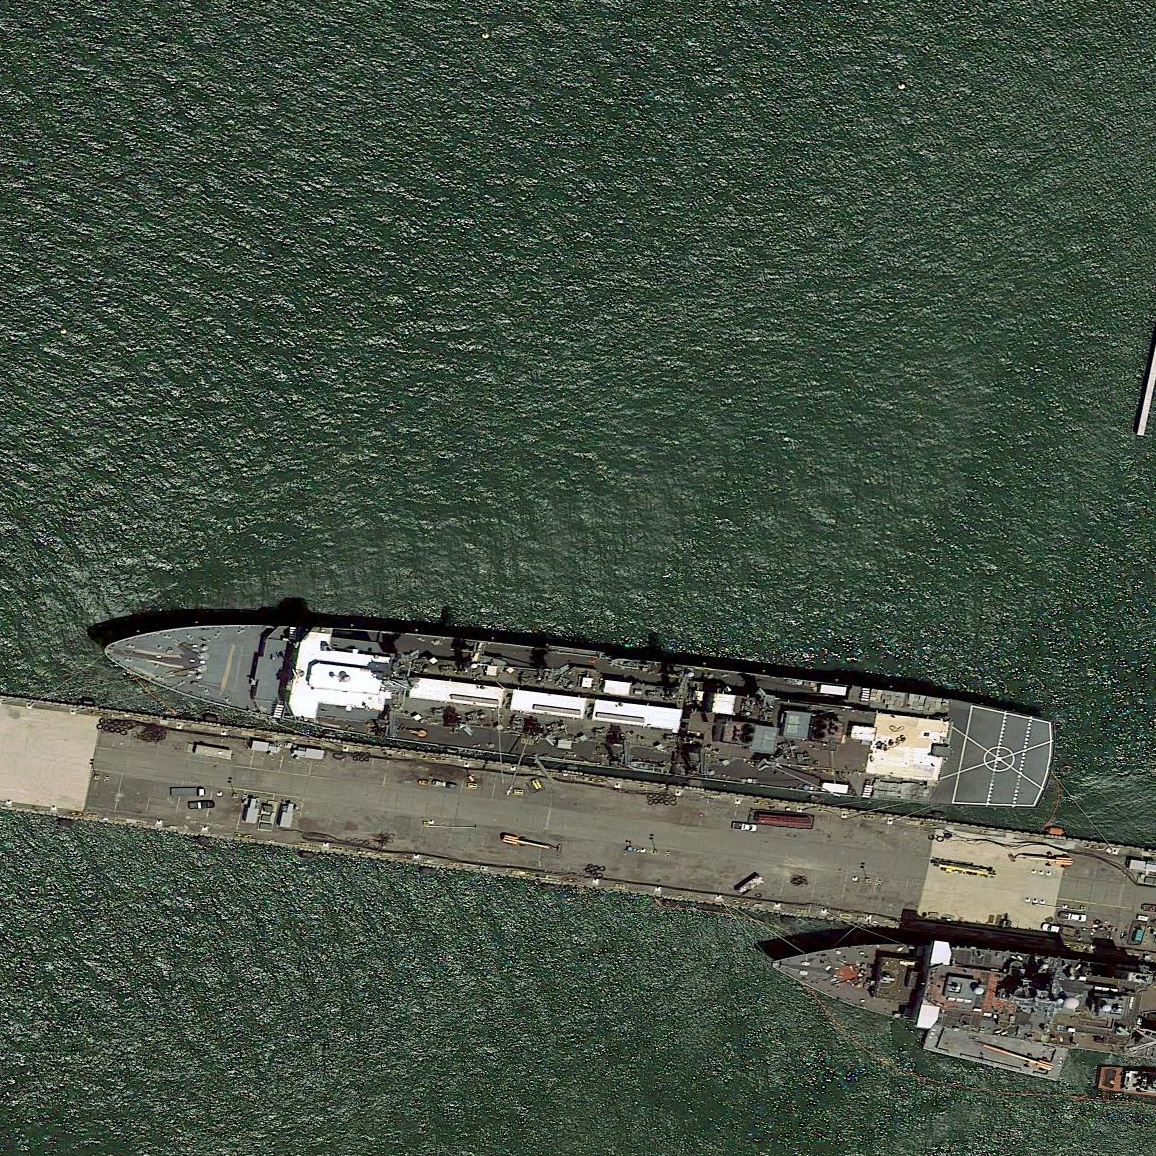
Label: Sacramento-class_support_ship